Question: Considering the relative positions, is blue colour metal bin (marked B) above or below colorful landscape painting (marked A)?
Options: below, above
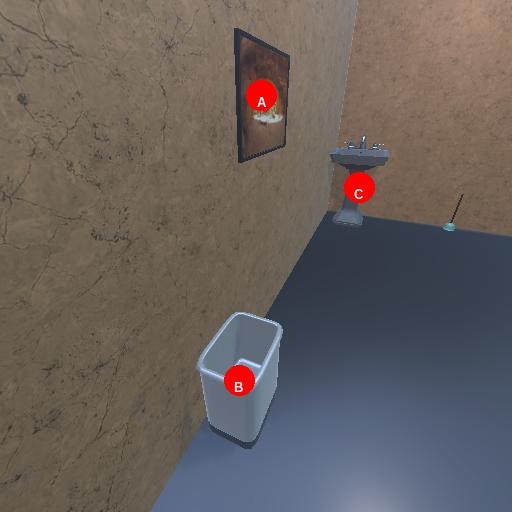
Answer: below